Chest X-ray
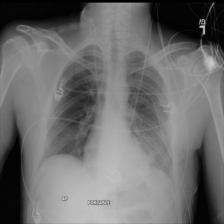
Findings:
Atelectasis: negative
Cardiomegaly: negative
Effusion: negative
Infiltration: negative
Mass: negative
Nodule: negative
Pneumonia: negative
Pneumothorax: negative
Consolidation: negative
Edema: negative
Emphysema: negative
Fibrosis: negative
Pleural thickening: negative
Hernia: negative